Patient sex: M
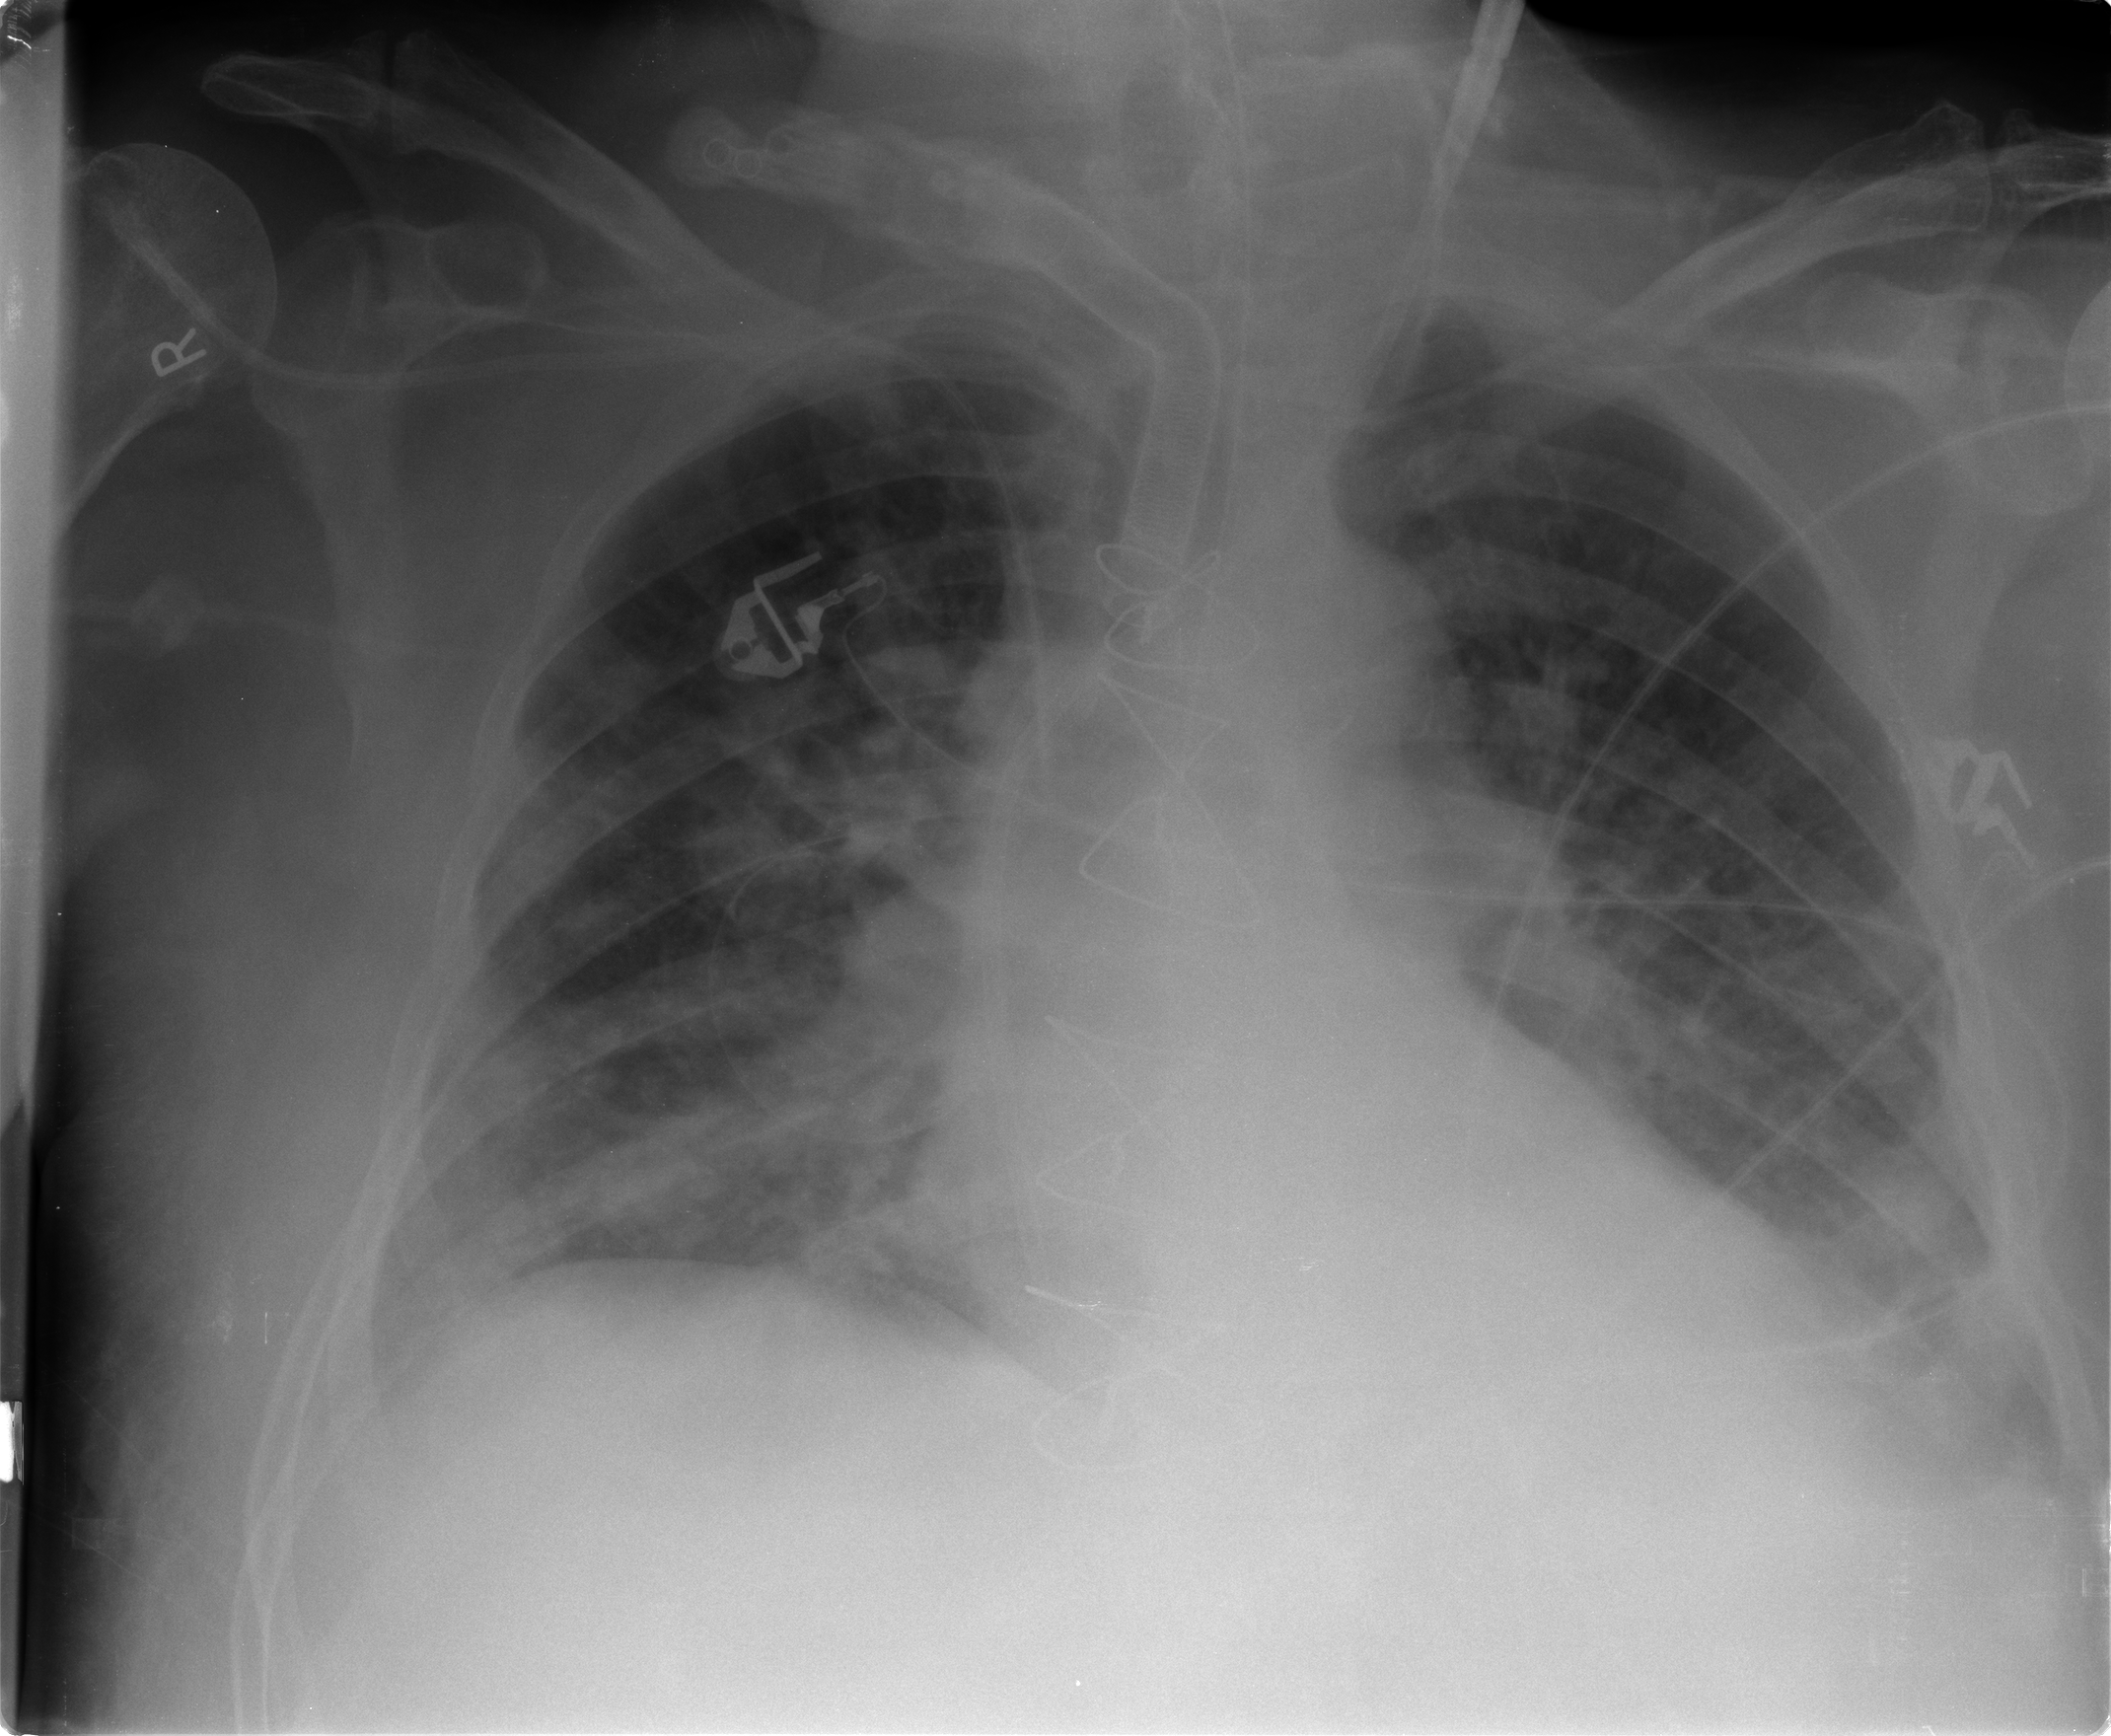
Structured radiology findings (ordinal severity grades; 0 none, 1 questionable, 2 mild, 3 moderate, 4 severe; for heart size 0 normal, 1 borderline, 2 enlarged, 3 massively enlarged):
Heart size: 2
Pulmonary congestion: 2
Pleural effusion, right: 2
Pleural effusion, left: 2
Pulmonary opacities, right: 2
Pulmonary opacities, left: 2
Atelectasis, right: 3
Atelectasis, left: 2